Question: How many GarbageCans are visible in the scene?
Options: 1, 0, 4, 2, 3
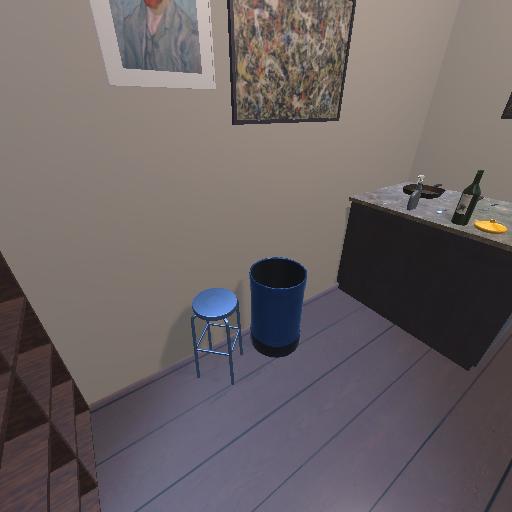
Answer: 1